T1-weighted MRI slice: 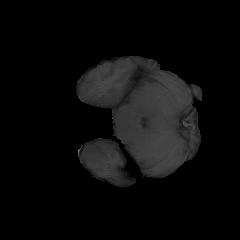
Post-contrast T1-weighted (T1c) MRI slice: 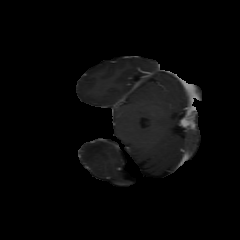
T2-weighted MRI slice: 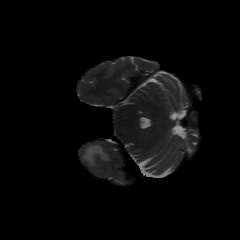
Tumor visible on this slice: yes